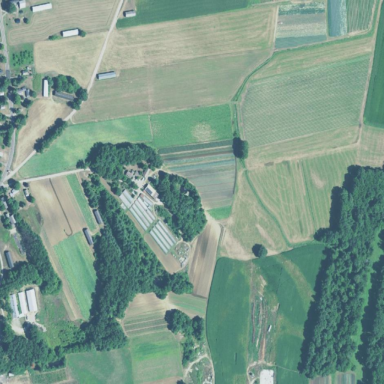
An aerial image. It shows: Farmland with agricultural activities.